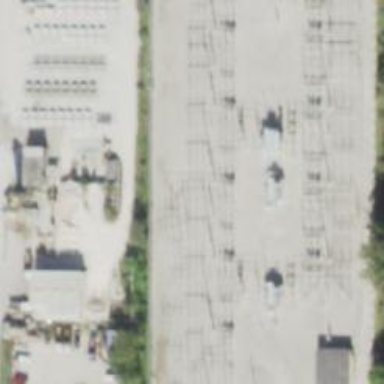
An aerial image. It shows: Switch for power supply.